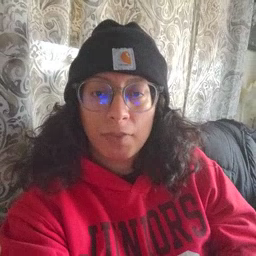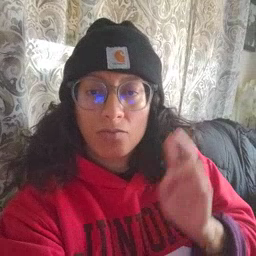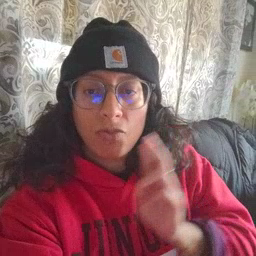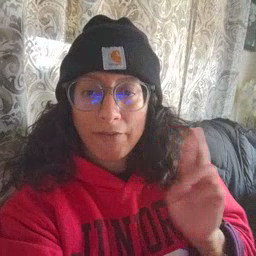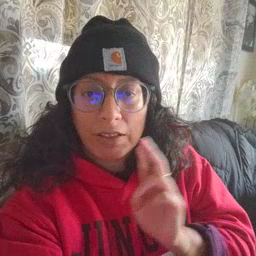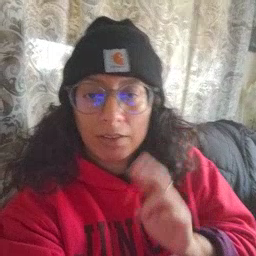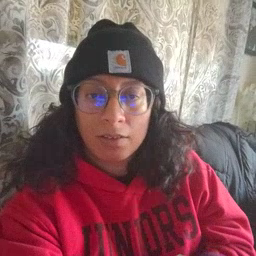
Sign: refrigerator